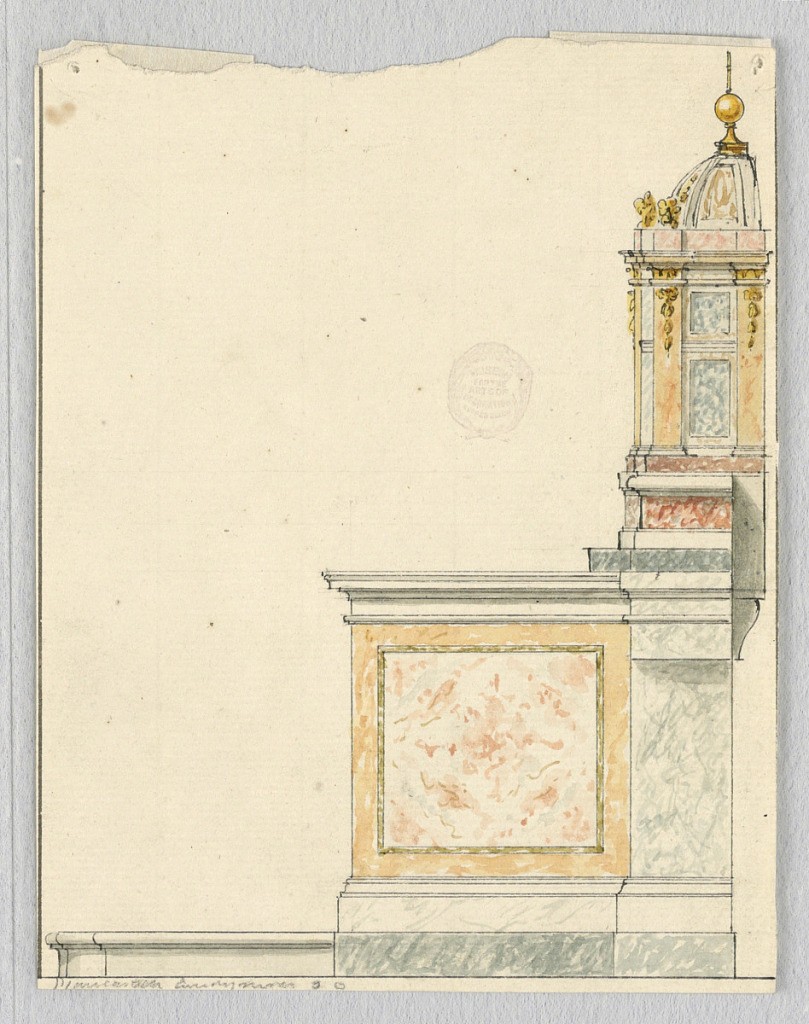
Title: Project for an altar: intended to be executed with colored marble and gilded bronze
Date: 1780–1800
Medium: Pencil, pen, black ink, brush and various water colors on light creamy paper.
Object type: Drawing
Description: Vertical composition of an altar shown in profile. Framing lines at the left, right and bottom were only partially preserved.